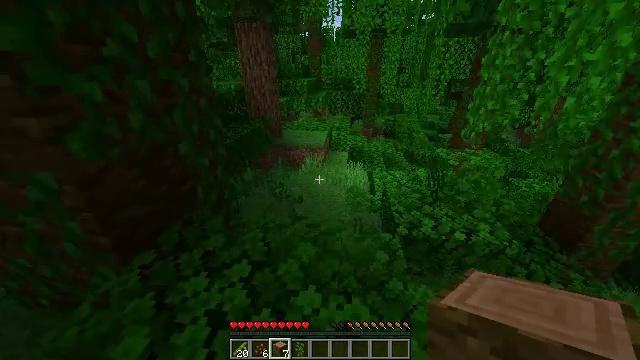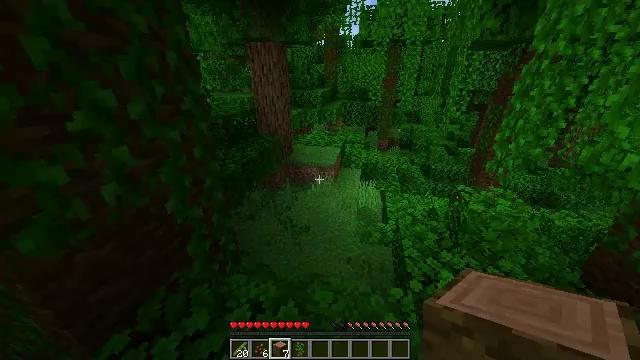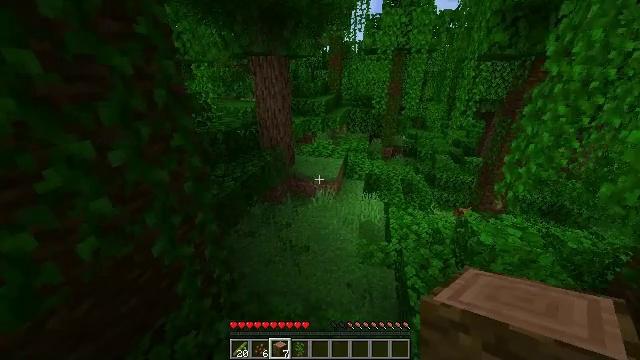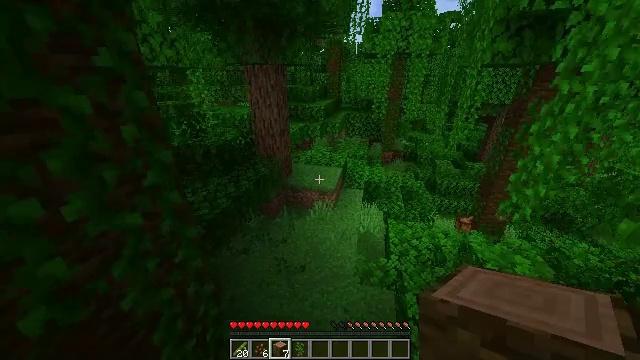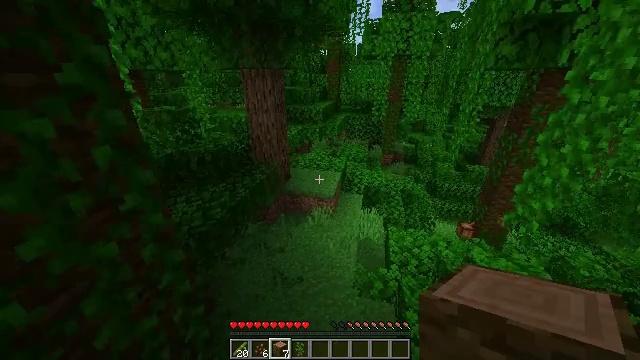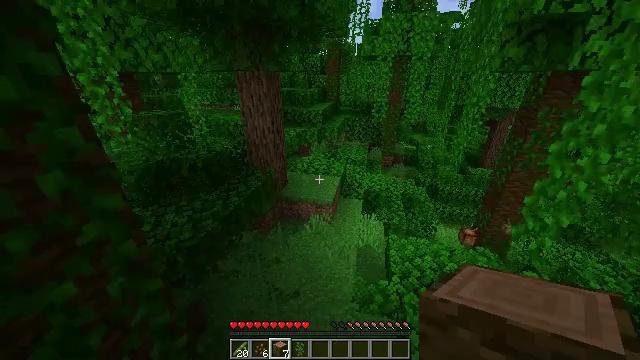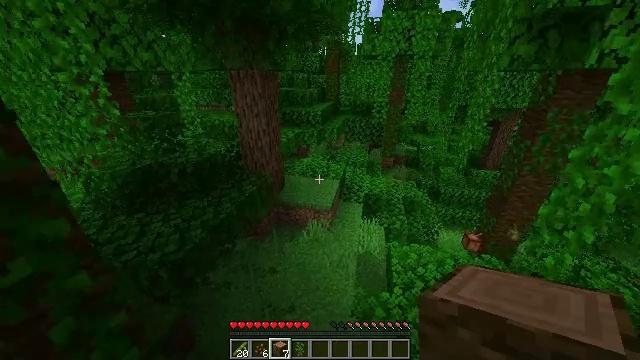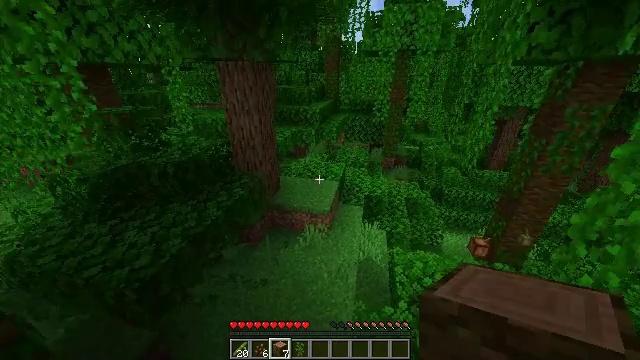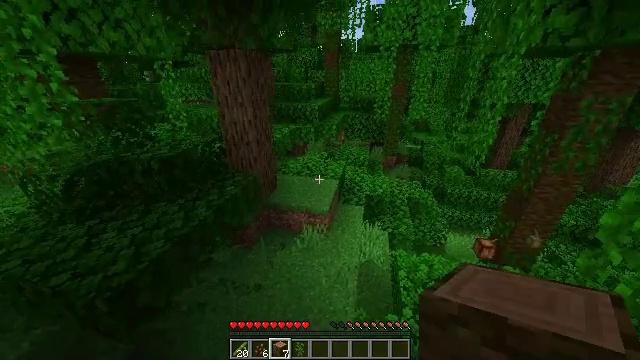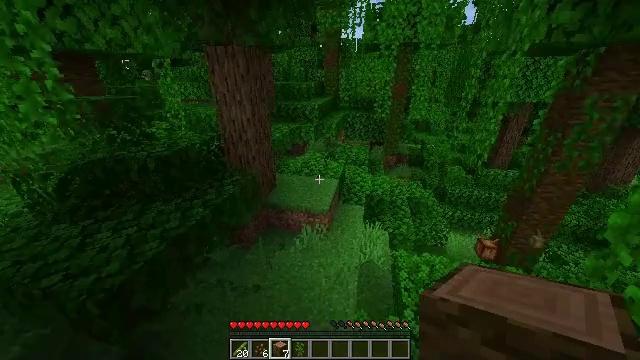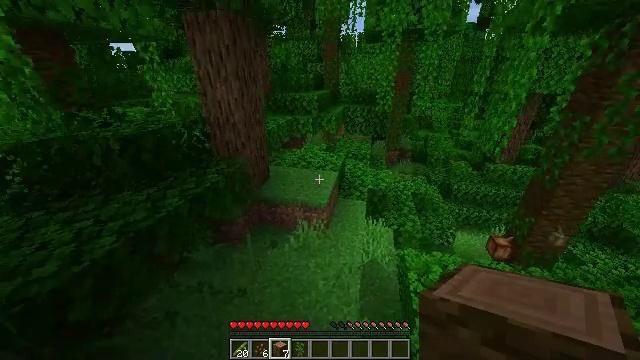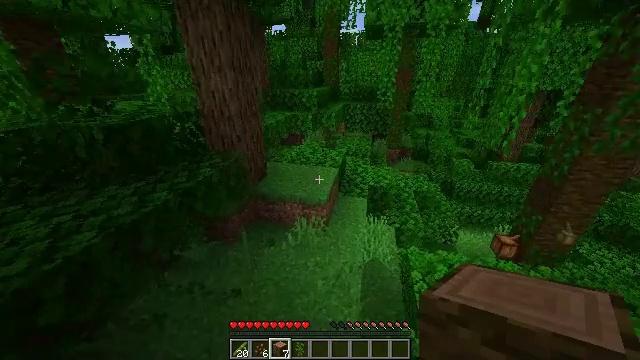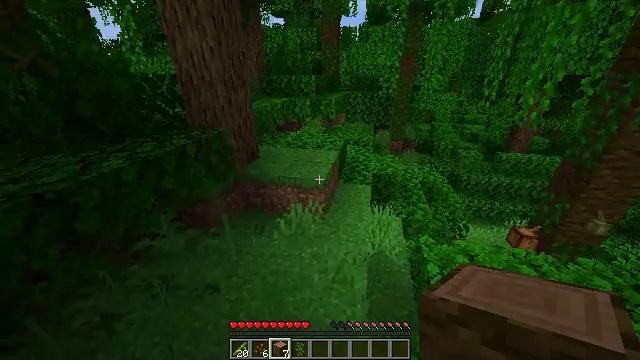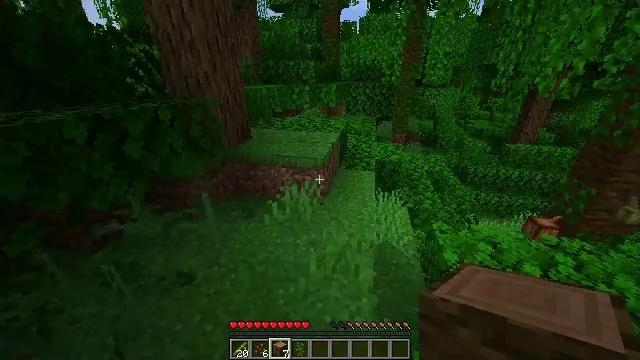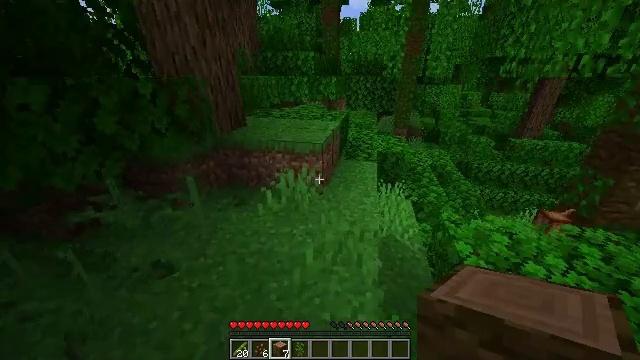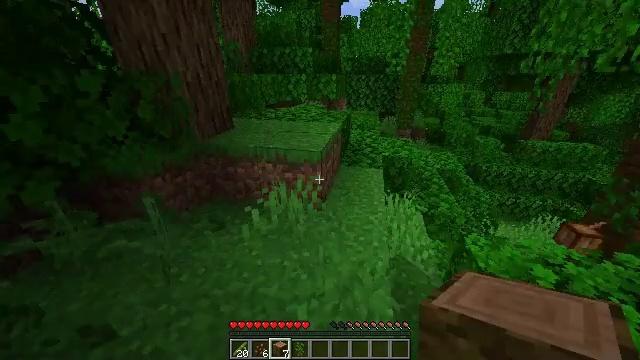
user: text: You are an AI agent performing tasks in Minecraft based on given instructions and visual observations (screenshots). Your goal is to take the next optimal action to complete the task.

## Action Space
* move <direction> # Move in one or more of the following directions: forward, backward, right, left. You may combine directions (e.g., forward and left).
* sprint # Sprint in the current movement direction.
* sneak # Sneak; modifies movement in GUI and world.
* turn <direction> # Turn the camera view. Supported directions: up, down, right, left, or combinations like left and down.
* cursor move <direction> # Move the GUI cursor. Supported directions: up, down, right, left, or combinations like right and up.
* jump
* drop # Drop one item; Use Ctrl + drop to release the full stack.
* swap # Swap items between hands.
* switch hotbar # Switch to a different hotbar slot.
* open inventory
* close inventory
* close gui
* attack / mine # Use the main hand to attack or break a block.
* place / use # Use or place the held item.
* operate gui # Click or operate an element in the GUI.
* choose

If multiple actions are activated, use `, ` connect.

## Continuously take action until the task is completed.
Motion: motion action
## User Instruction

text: Gather cocoa beans from the pod.
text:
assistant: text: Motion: move forward, sprint, turn left, jump
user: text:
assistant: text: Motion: move forward, sprint, turn left, jump
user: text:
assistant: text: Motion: move forward, sprint, jump
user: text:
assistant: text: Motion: move forward, sprint, jump
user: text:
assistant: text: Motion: move forward, jump
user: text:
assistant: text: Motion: move forward, jump
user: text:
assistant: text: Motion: move forward, jump
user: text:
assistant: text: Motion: move forward, jump
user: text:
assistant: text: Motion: move forward, jump
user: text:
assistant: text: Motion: move forward, jump
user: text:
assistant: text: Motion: move forward, jump
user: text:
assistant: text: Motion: move forward, jump
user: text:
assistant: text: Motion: move forward, jump
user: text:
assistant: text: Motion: move forward, sprint, jump
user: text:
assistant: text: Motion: move forward, sprint, jump
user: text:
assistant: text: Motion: move forward, sprint, jump
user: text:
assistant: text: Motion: move forward, sprint, jump
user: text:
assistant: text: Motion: move forward, sprint, jump
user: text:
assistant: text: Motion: move forward, jump
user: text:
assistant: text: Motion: move forward, jump
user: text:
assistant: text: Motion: move forward, jump
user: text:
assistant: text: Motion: move forward, jump
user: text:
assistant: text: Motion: move forward, jump
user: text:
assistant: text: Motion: move forward, jump
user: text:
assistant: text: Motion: move forward, jump
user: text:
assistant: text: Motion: move forward, jump
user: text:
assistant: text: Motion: move forward, sprint, jump
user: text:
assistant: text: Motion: move forward, sprint, jump
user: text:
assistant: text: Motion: move forward, sprint, jump
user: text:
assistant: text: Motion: move forward, turn right and down, jump